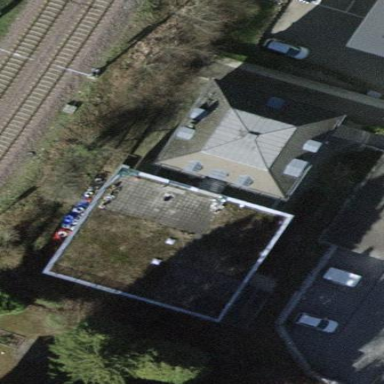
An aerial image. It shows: Apartment building with hipped roof.